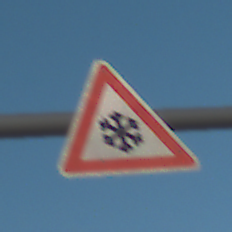
Verkehrszeichen: SchneeOderEisglaette
Umgebung: Outdoor, Nature
Tageszeit: SunriseSunset
Wetter: Clear
Licht: Natural
Jahreszeit: NotSpecified
Kontrast: HighContrast